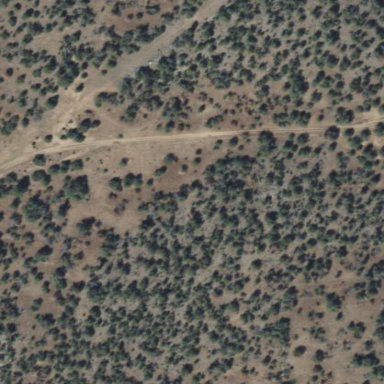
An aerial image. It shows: Area covered in scrub vegetation.